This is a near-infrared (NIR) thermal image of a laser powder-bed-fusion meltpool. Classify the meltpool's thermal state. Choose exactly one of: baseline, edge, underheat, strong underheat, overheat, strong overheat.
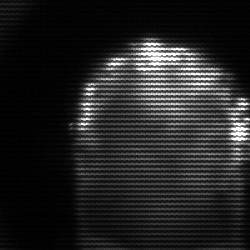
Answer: baseline